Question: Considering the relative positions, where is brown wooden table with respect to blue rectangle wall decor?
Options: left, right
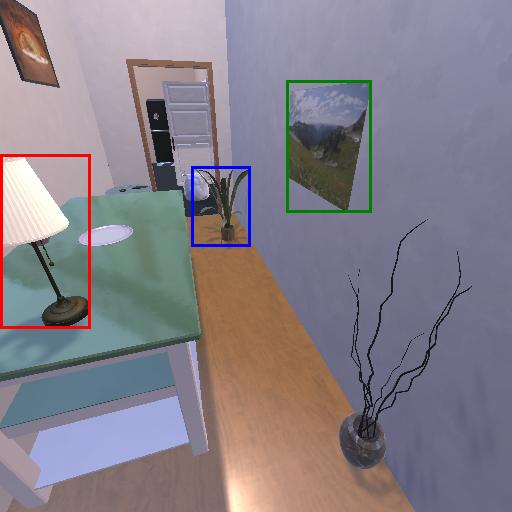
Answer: left